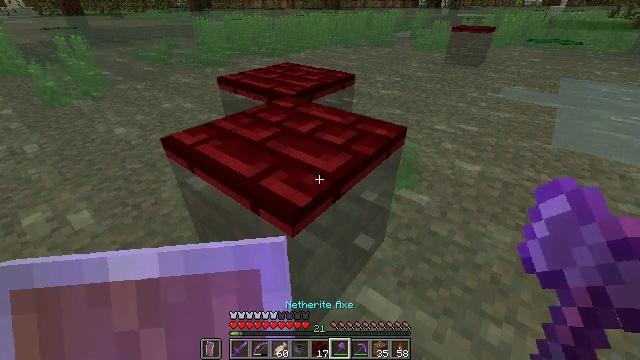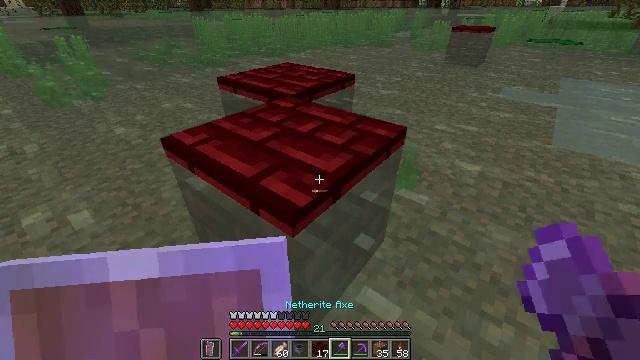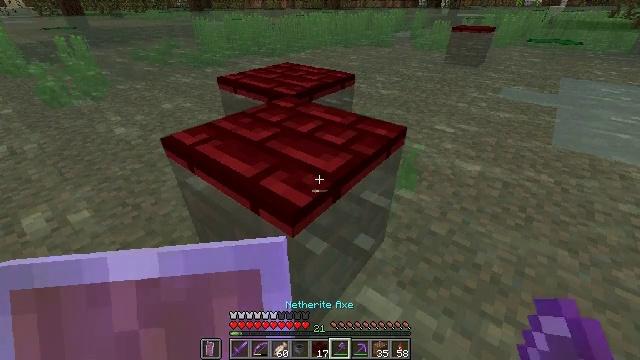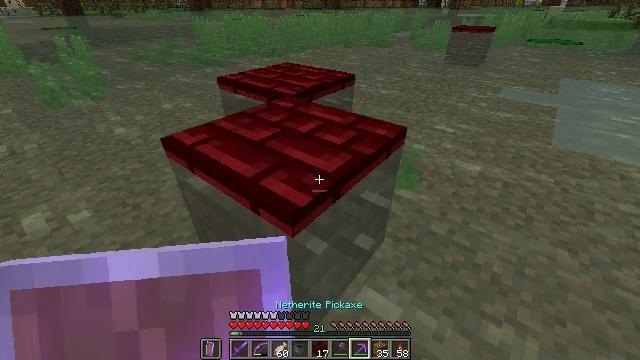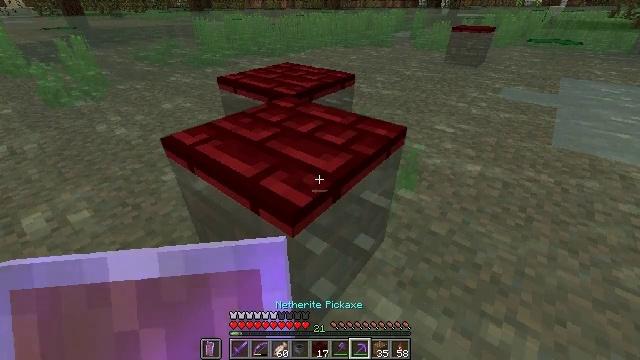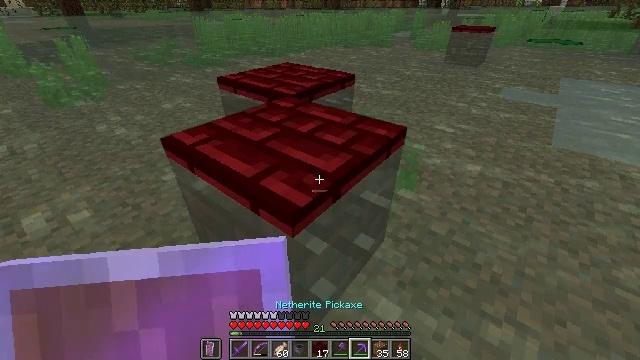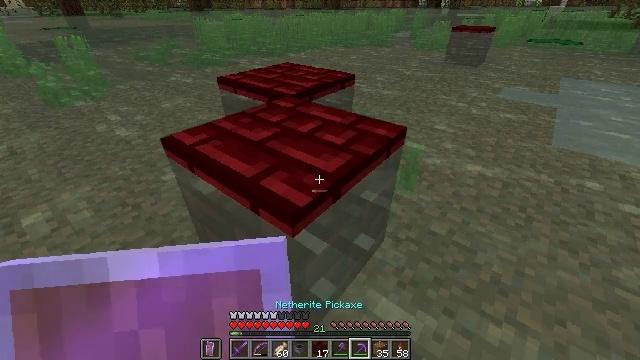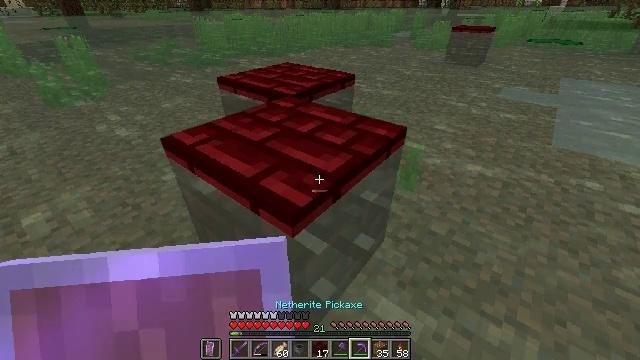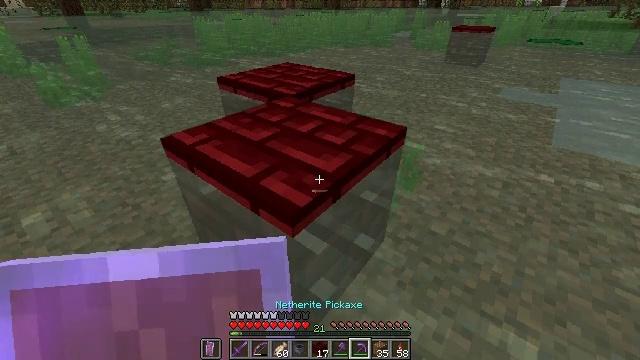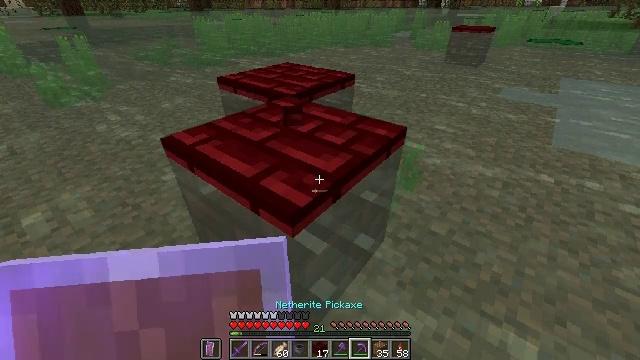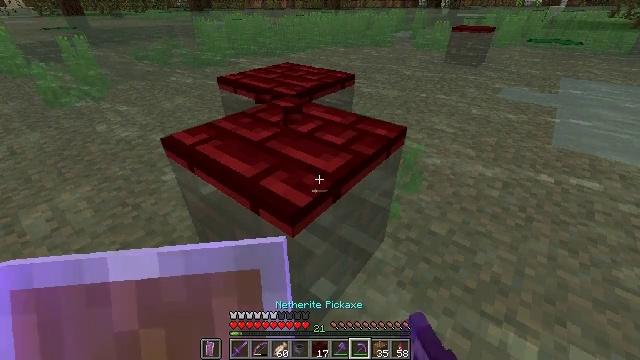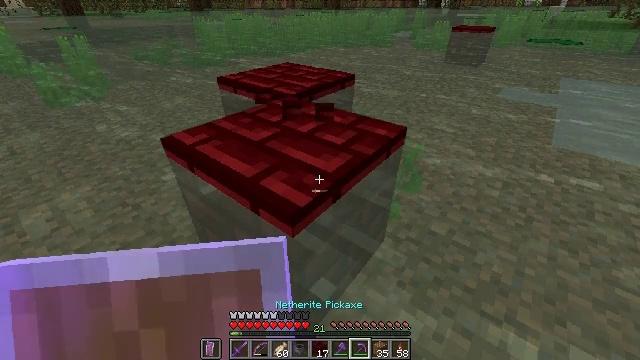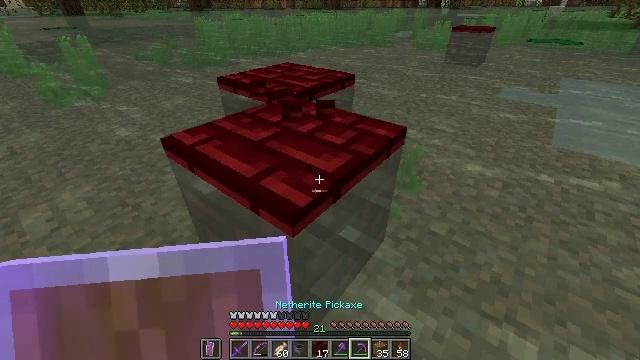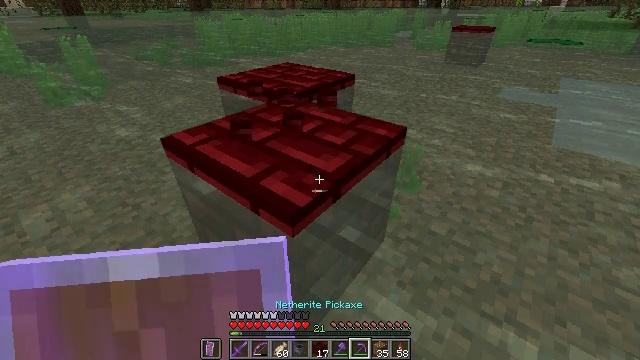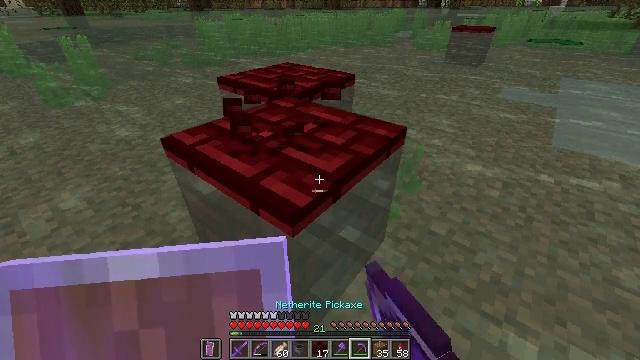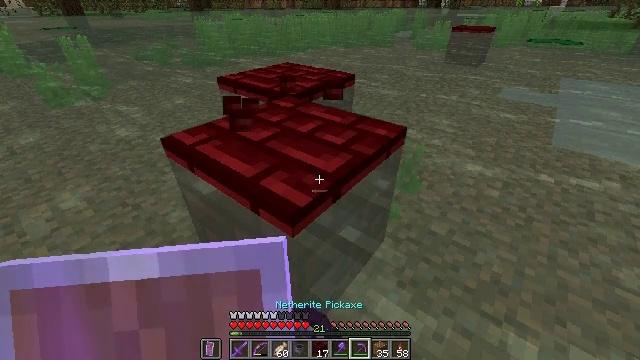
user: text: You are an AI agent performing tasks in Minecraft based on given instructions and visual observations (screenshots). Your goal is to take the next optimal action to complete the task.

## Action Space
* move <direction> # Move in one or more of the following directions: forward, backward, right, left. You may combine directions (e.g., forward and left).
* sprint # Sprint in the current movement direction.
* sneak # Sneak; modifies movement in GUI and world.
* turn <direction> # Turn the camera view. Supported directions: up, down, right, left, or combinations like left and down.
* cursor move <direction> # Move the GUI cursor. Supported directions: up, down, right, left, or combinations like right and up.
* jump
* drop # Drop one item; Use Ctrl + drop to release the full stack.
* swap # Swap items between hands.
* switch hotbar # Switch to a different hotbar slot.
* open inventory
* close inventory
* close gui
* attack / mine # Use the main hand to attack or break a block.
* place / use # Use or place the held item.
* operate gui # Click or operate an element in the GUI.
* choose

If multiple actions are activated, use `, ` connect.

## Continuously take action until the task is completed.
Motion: motion action
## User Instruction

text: mine block red nether bricks
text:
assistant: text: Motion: no_op
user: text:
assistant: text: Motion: no_op
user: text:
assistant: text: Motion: no_op
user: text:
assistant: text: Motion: no_op
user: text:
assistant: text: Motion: no_op
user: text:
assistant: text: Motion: no_op
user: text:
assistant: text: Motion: no_op
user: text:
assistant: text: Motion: no_op
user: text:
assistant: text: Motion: attack / mine
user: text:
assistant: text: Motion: attack / mine
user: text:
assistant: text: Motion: attack / mine
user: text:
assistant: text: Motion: attack / mine
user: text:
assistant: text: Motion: attack / mine
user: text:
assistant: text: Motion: attack / mine
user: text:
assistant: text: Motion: no_op
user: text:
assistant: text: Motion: no_op
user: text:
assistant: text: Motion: no_op
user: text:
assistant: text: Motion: no_op
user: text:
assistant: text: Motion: attack / mine
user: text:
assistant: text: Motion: attack / mine
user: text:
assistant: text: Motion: attack / mine
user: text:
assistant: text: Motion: attack / mine
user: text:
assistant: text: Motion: attack / mine
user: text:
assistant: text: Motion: no_op
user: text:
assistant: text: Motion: no_op